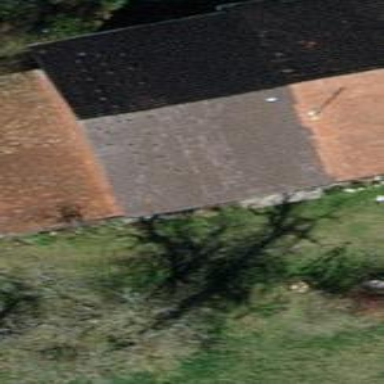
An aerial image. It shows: Gabled roof farm building.